Question: I am a new java developer out here, and ive come across this weird thing, that eclipse still thinks my main class is called illuminati (just randomly wrote something..)
here is a screenshot of the error i get:

so what the problem is, basicly eclipse cant find the mainclass even though i changed the name..
and i dont know how to configure it that the class is gone (or changed name)
Thanks in advance!
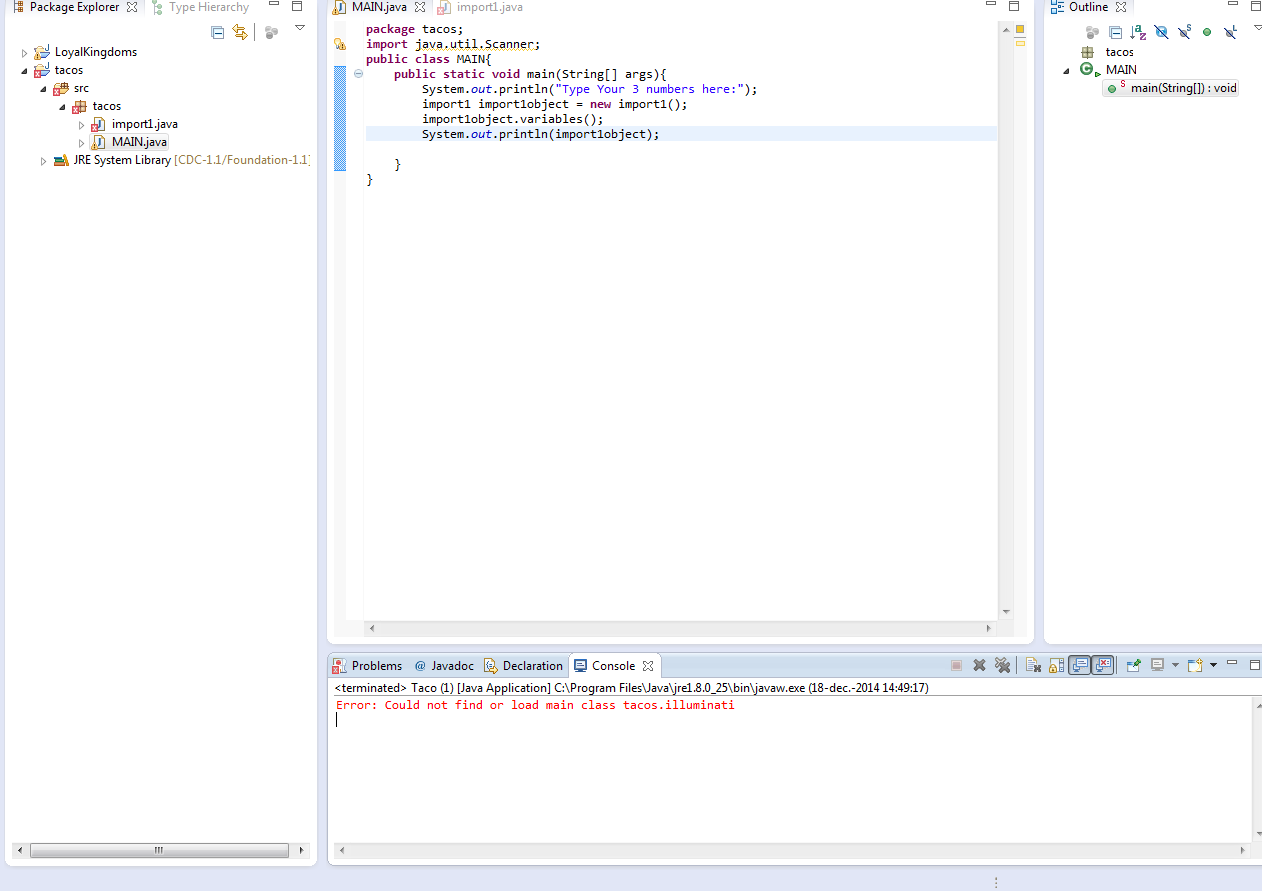
Answer: Just select the class you want to run ('MAIN'), then click the green-arrow-in-circle Run icon, and select "Run As -> Java Application".
If you rename the class and you didn't let Eclipse rename the run configuration, then you can simply create a new run configuration for the new class.